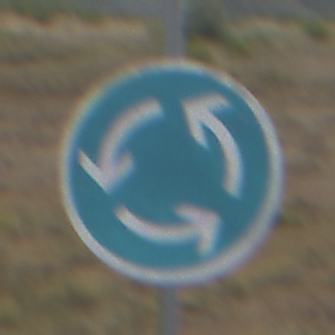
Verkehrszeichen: Kreisverkehr
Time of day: Midday
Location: Outdoor (Nature)
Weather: PartlyCloudy
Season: NotSpecified
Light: Natural